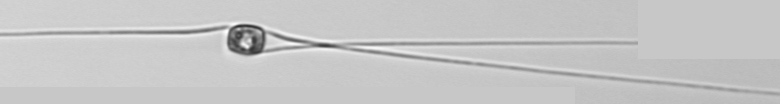
Label: Chaetoceros_danicus